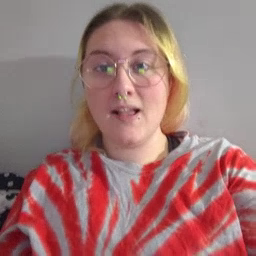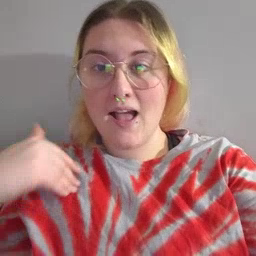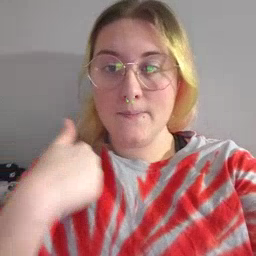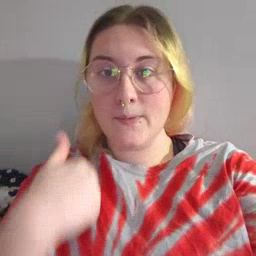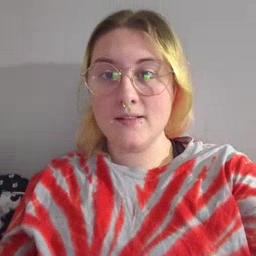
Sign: animal